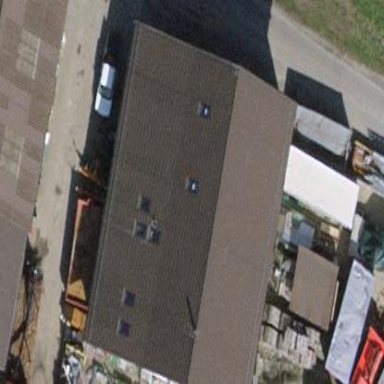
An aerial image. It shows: Residential building.